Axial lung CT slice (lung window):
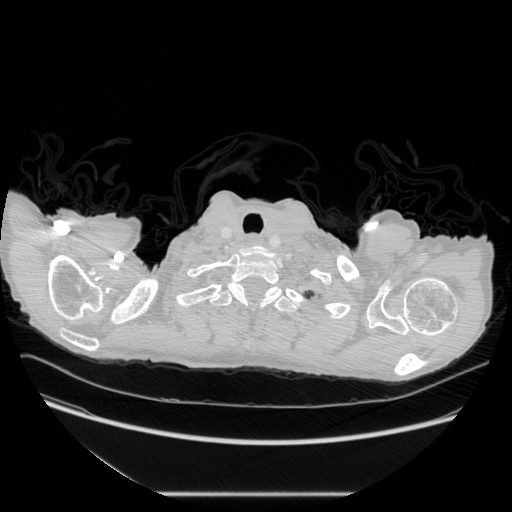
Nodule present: no